Question: For error, check image

I am attaching the compile code of my build.xml
'''
<target name="compile" depends="init, clean">
<delete includeemptydirs="true" quiet="true">
<fileset dir="${test.dest}" includes="**/*"/>
</delete>
<echo message="making directory..."/>
<mkdir dir="${test.dest}"/>
<echo message="classpath----: ${test.classpath}"/>
<echo message="Compiling.."/>
<javac includeantruntime="false" debug="true" destdir="${test.dest}" srcdir="${test.src}" target="12.0.1" classpath="${test.classpath}">
</javac>
</target>
'''
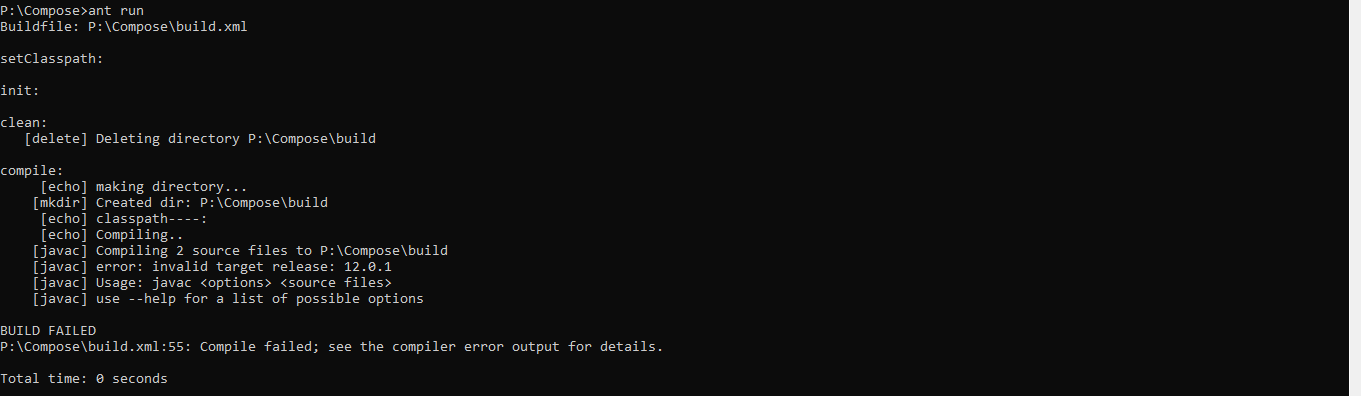
Answer: You should only specify the Java specification version (or major version) in target of the 'javac' task. So, instead of 'target="12.0.1"', it should be 'target="12"'.